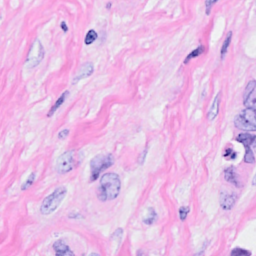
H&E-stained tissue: Breast